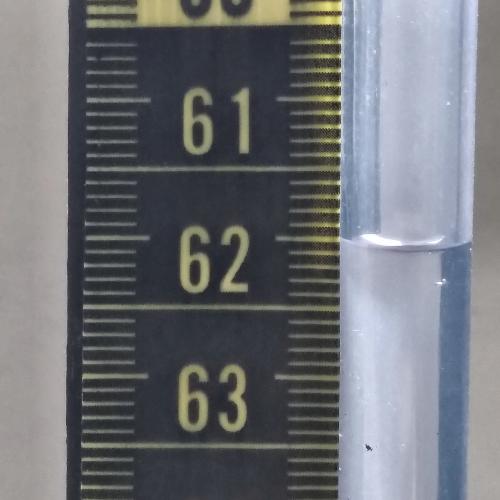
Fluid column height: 62.0 cm